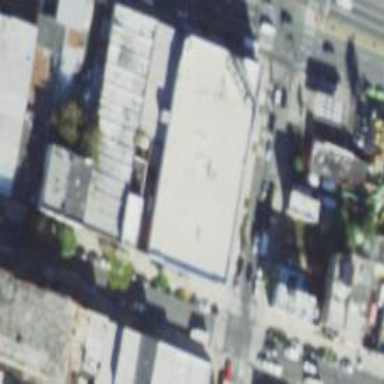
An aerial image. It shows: Storage rental shop located in building.